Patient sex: M
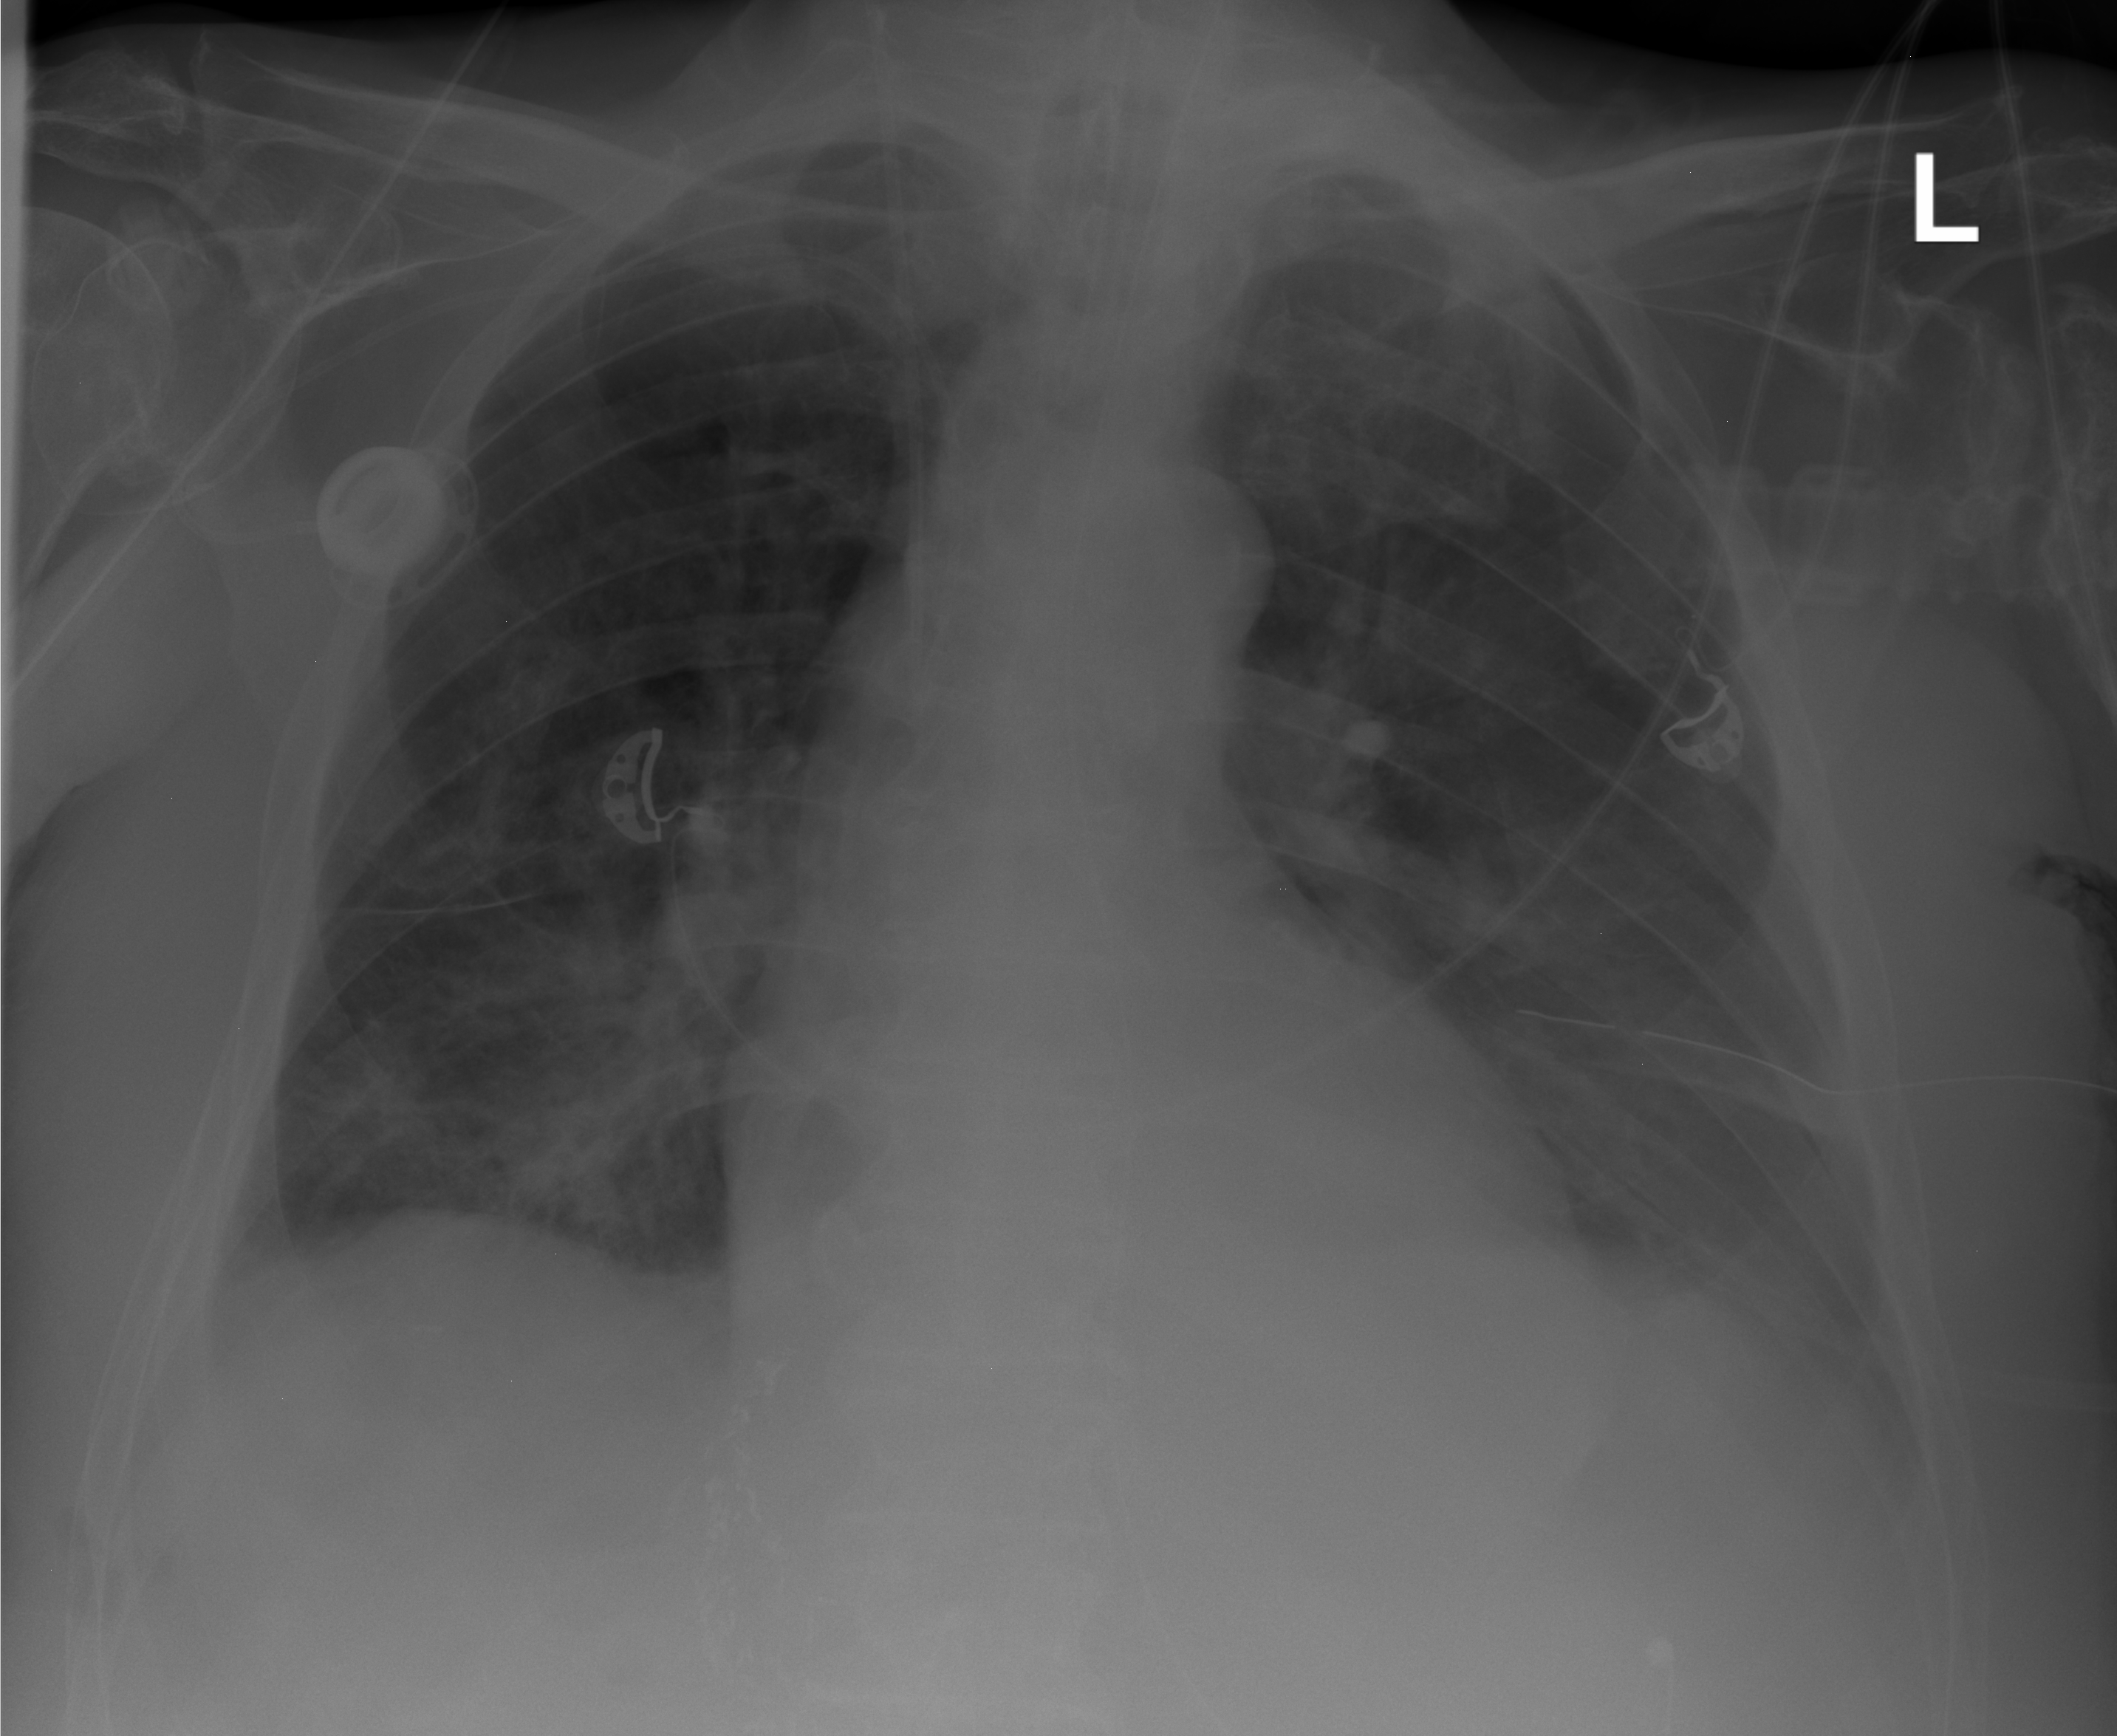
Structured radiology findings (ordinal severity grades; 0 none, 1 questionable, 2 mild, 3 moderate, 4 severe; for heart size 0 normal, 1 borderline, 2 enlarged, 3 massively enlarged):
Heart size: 0
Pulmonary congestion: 0
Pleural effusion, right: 0
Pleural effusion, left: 2
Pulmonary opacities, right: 2
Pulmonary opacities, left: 2
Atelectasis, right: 0
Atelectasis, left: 2